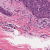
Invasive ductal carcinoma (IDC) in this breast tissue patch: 0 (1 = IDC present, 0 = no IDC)